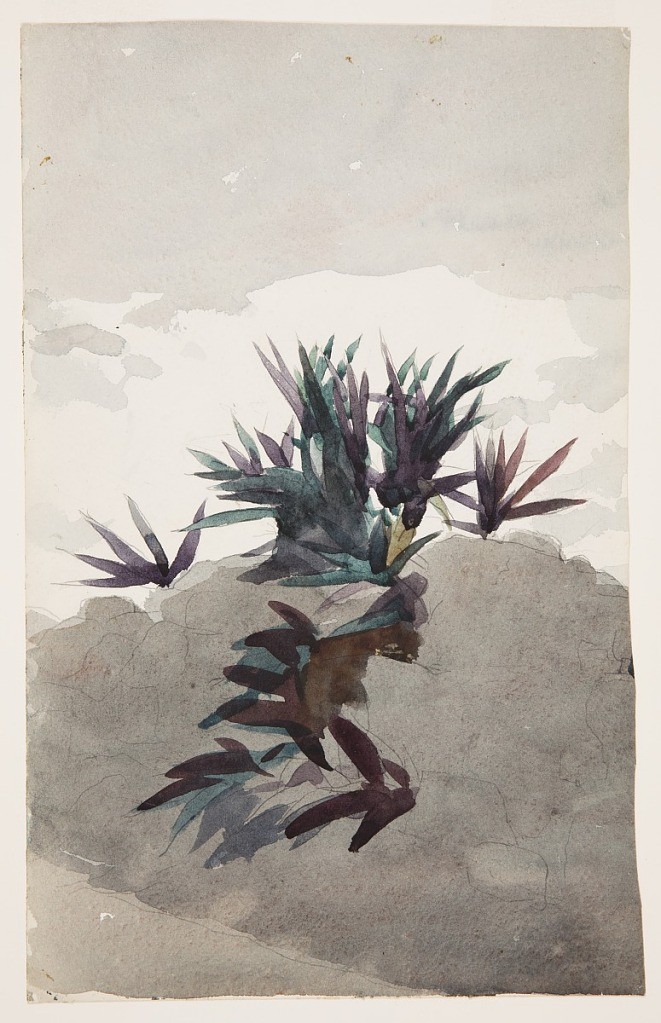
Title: Hillside with Clumps of Maguey
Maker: Winslow Homer, American, 1836–1910
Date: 1898–99
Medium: Brush and watercolor, graphite on paper
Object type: Drawing
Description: Sketch of a hillside with clumps of maguey at center.